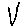
Label: zigzag